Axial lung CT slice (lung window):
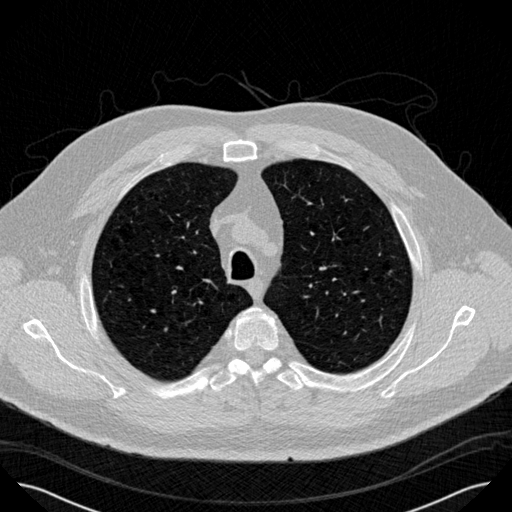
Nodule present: no